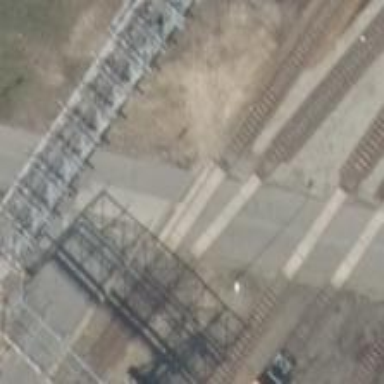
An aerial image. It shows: Railway yard used for servicing trains.